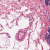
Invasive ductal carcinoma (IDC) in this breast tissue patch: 0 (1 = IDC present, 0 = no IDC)